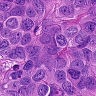
Metastatic tissue present: yes